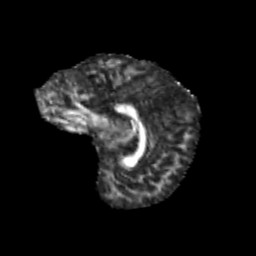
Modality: FA
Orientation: sagittal
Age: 9
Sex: male
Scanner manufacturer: siemens
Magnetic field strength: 3 T
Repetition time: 3.8 s
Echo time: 0.07 s